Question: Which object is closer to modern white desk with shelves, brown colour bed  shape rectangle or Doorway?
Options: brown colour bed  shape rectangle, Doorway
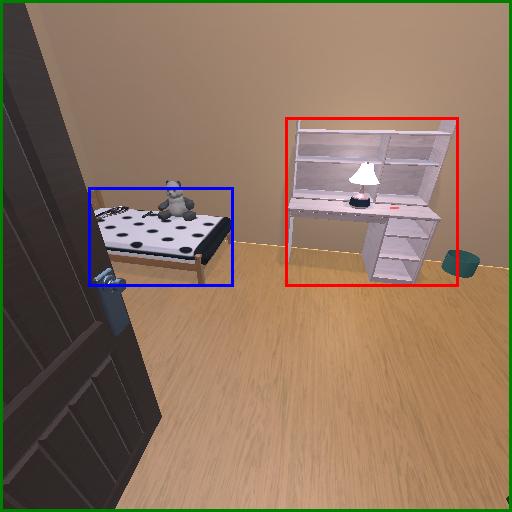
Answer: brown colour bed  shape rectangle